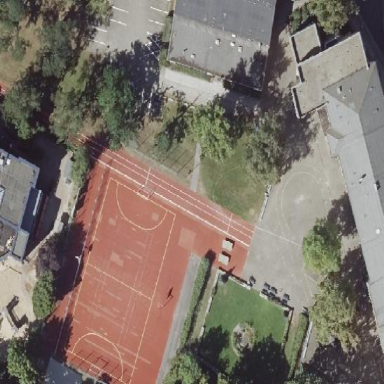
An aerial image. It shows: School.